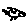
Label: bird